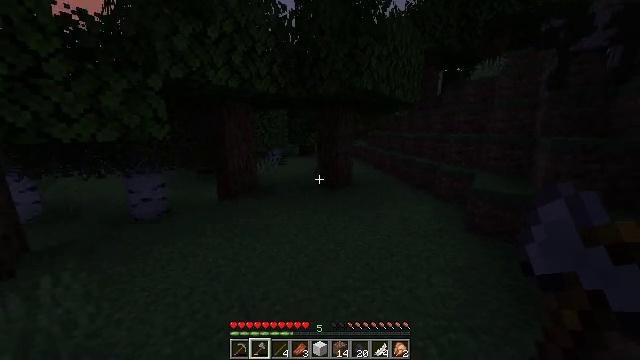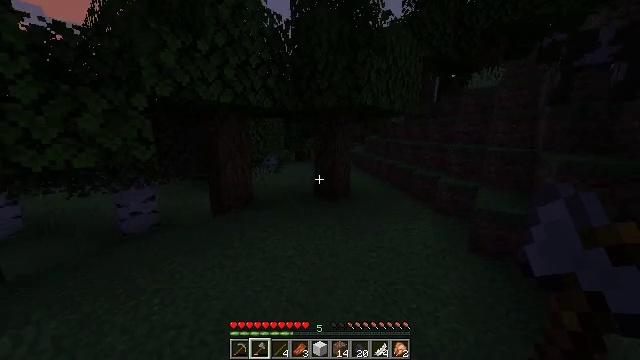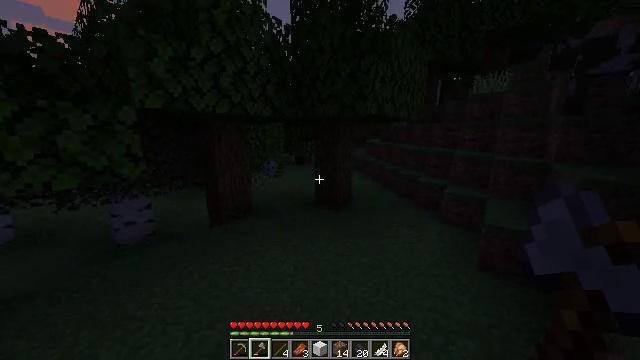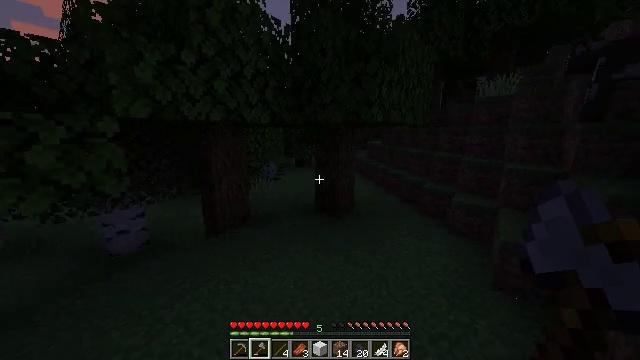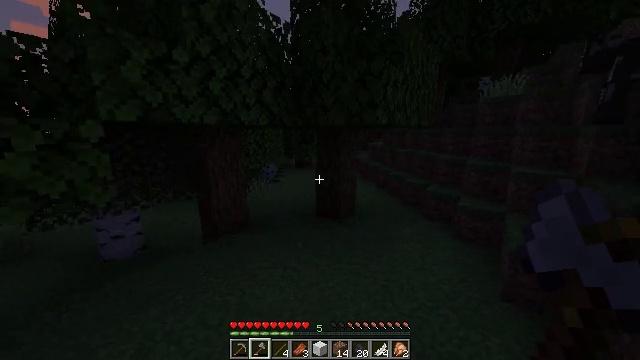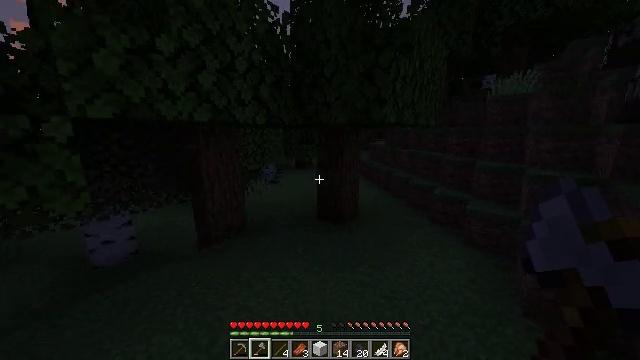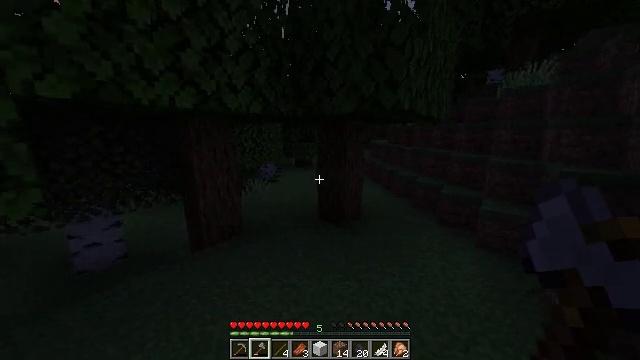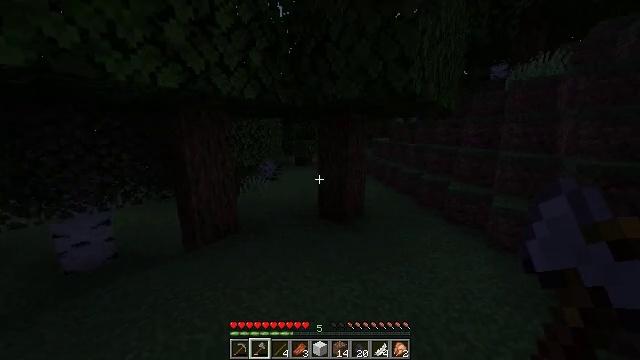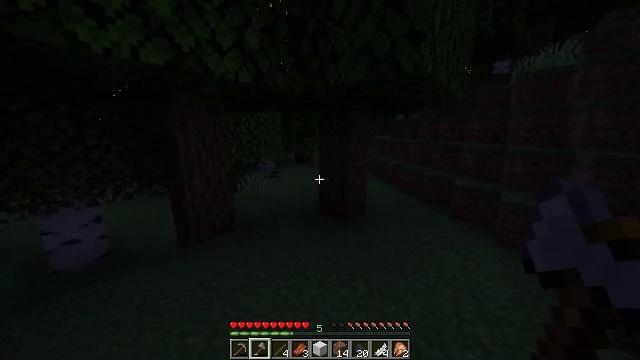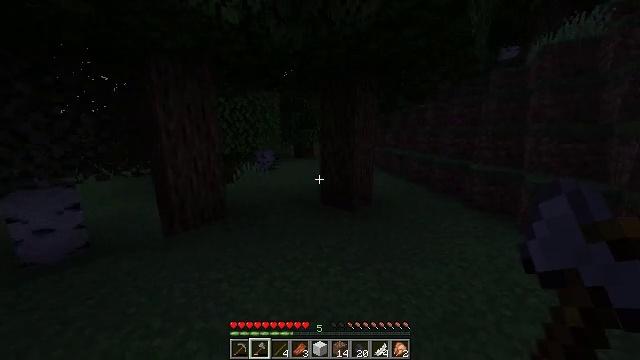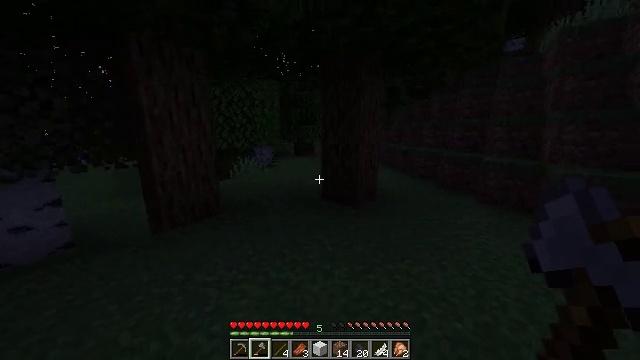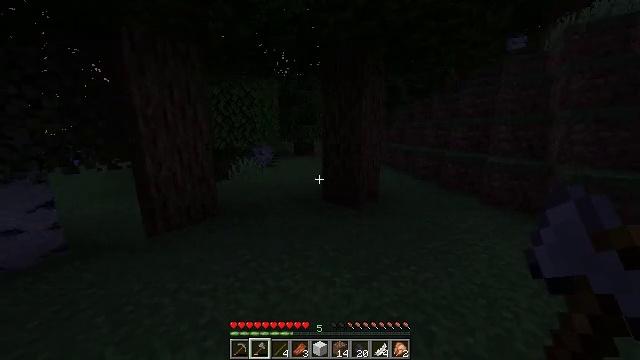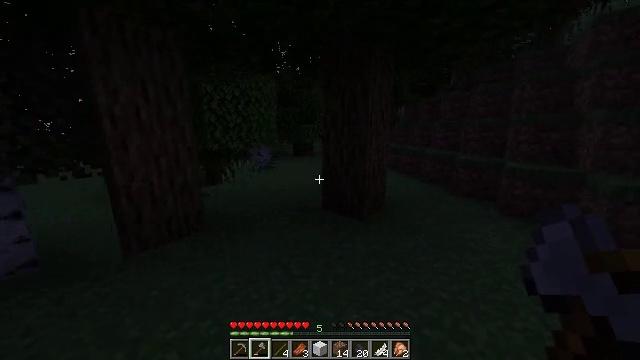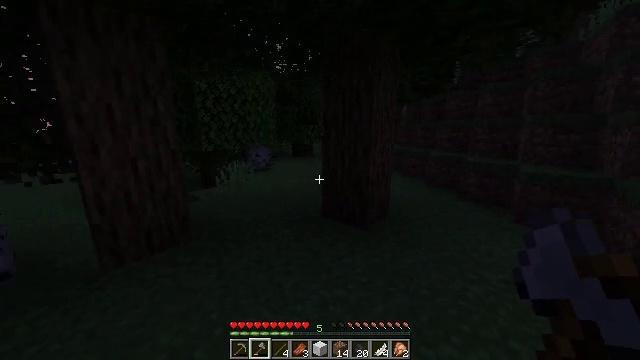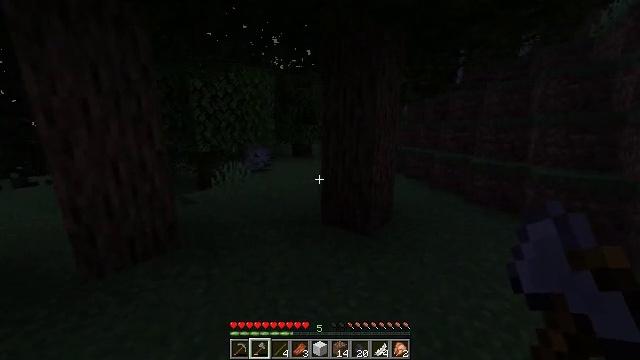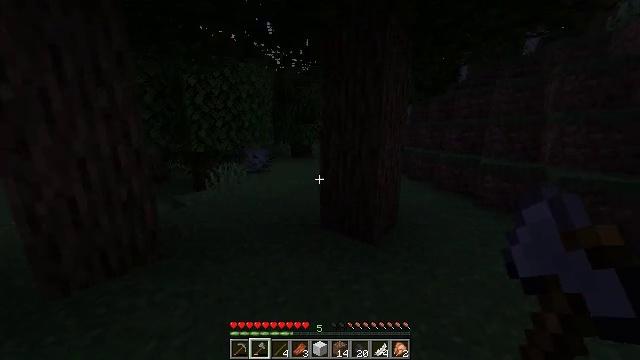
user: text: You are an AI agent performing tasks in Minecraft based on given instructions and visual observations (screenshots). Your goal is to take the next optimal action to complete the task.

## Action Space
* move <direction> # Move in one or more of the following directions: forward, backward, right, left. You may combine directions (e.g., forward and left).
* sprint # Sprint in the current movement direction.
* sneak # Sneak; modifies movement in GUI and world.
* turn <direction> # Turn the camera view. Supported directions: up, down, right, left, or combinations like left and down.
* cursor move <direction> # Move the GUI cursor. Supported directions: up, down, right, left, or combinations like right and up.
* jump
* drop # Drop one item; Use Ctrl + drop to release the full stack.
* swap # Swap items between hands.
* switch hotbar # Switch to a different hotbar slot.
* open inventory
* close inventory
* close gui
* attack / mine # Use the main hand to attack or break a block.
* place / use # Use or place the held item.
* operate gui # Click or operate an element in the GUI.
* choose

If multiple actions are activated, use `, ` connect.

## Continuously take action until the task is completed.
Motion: motion action
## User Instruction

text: Put sticks and coal together to craft a torch.
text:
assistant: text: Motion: move forward, sprint, turn right, jump
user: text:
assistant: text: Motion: move forward, sprint, jump
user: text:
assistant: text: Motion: move forward, sprint, jump
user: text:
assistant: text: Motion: move forward, sprint, jump
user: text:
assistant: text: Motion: move forward, sprint
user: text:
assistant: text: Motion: move forward, sprint
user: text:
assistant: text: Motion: move forward, sprint
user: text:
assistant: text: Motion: move forward, sprint
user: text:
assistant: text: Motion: move forward, sprint
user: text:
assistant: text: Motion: move forward, sprint
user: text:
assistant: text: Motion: move forward, sprint
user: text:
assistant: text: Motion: move forward, sprint
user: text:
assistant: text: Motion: move forward, sprint
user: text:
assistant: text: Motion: move forward, sprint
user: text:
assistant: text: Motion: move forward, sprint
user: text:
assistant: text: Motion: move forward, sprint
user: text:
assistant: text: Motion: move forward, sprint, turn left
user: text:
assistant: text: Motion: move forward, sprint, turn left
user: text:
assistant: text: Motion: move forward, sprint, turn left
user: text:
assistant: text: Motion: move forward, sprint
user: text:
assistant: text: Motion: move forward, sprint
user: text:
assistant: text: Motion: move forward, sprint
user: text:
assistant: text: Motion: move forward, sprint
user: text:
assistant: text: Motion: move forward, sprint
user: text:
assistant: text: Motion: move forward, sprint, turn left
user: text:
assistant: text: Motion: move forward, sprint, turn left
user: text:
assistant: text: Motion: move forward, sprint, turn left
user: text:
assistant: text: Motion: move forward, sprint, turn left
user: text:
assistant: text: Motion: move forward, sprint
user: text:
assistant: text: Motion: move forward, sprint